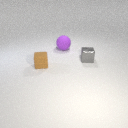
small gray metal cube to the right of large purple rubber sphere